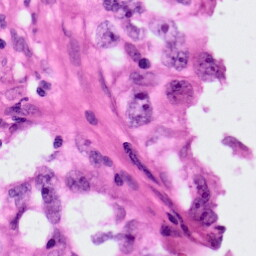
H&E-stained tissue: Lung